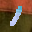
Label: 1